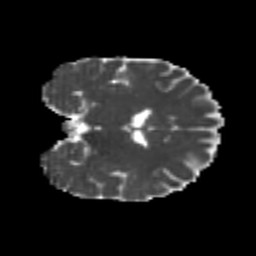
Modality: MD
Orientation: coronal
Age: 20
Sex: male
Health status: healthy
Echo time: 0.074 s